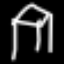
Label: chair